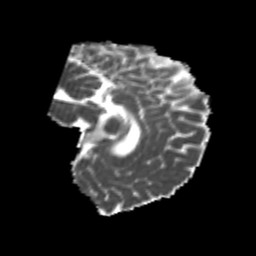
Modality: MD
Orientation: sagittal
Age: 21
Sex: male
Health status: healthy
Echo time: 0.074 s